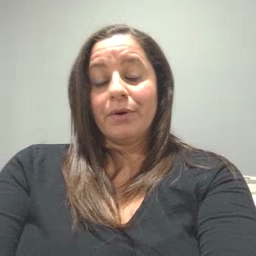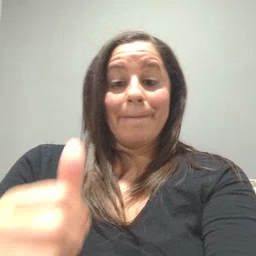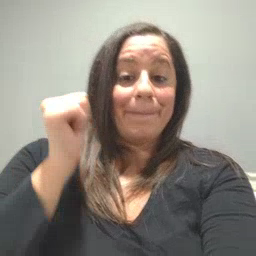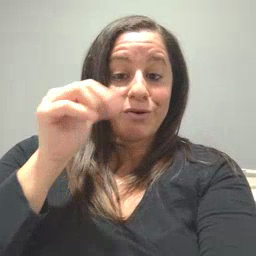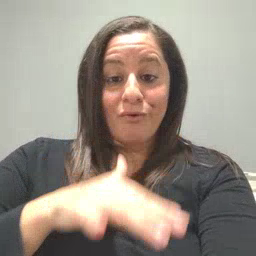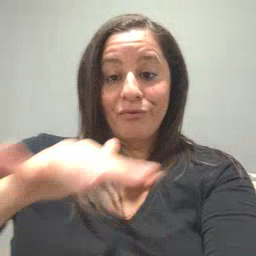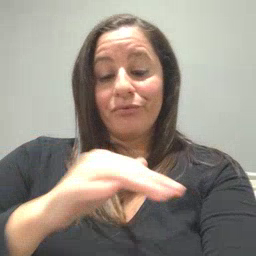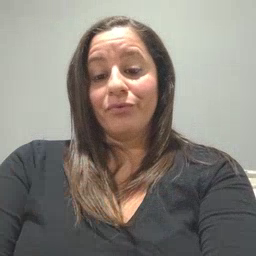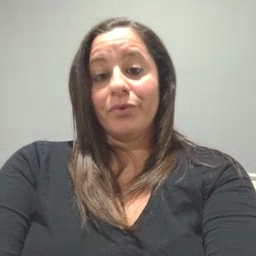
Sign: backyard